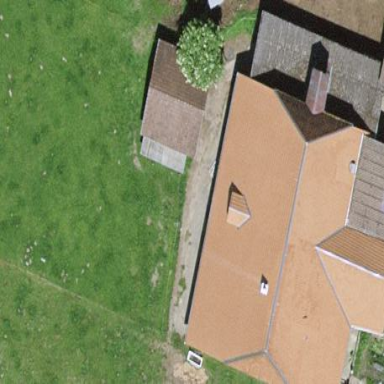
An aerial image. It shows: Farm building.